Interaction volume radius: 5 \u00c5
Interaction volume height: 25 \u00c5
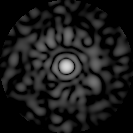
Disorder parameter: 0.8268